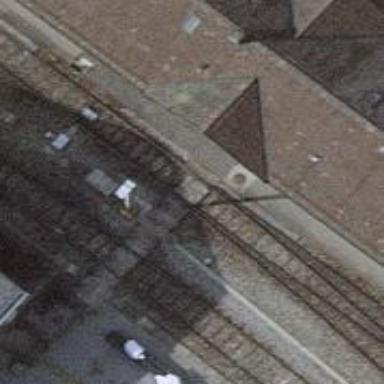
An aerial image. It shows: Railway yard with single rail track. The electrified track has contact line for power supply.